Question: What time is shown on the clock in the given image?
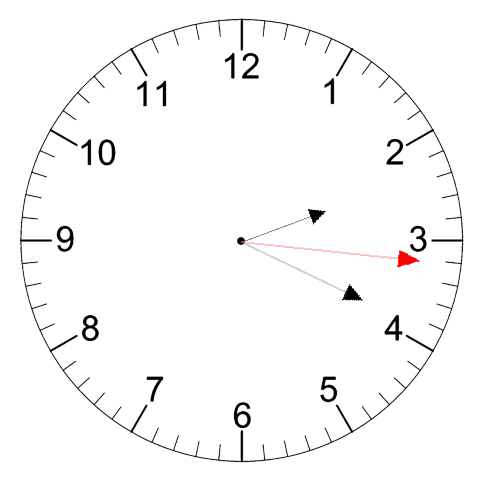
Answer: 02:19:16